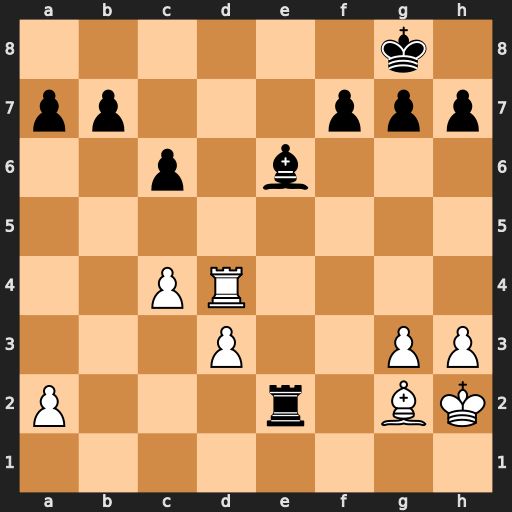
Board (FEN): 6k1/pp3ppp/2p1b3/8/2PR4/3P2PP/P3r1BK/8
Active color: w
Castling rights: -
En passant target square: -
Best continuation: Rd8#